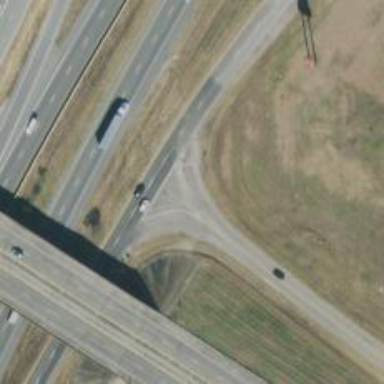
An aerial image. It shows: Secondary link road.